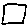
Label: square